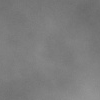
Atmospheric dust classification: dusty